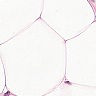
Metastatic tissue present: no